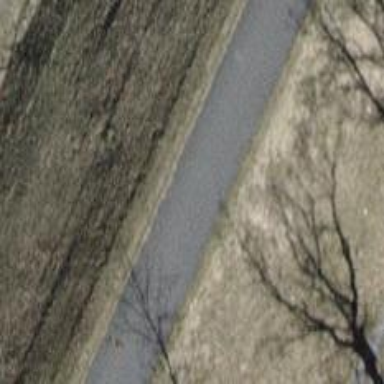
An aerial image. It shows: Asphalt track with grade1 quality and embankment.